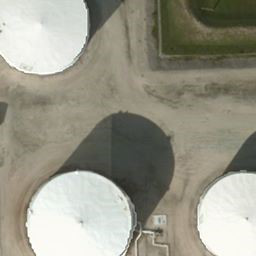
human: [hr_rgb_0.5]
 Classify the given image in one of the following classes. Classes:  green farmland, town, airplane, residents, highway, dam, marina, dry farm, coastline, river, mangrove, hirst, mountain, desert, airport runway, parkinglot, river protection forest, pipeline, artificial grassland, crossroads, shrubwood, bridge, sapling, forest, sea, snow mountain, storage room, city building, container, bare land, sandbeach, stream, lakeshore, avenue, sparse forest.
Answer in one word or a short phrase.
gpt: storage room